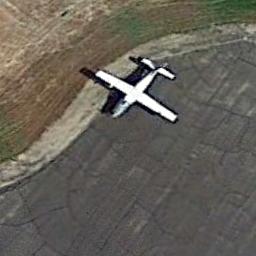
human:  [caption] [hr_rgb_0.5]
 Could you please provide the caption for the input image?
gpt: A plane parked on the open area and the lawn beside .

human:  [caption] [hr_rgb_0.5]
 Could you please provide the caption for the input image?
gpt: A white aircraft was parked on the ground .

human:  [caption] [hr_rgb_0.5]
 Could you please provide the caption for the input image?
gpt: An airplane was in the open space beside the grassland .

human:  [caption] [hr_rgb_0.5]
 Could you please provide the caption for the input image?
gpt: There is an airplane parked on the runway by the grass .

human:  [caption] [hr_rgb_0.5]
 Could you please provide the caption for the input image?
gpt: A plane is in the clearing next to the grass .